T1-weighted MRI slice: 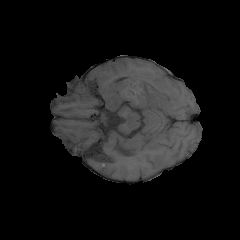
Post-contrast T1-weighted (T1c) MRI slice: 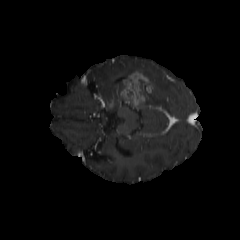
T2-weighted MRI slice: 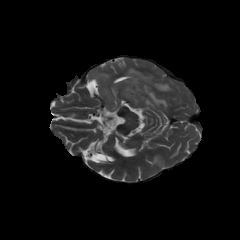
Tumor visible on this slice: yes